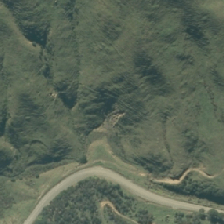
Land cover: grose_broom